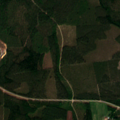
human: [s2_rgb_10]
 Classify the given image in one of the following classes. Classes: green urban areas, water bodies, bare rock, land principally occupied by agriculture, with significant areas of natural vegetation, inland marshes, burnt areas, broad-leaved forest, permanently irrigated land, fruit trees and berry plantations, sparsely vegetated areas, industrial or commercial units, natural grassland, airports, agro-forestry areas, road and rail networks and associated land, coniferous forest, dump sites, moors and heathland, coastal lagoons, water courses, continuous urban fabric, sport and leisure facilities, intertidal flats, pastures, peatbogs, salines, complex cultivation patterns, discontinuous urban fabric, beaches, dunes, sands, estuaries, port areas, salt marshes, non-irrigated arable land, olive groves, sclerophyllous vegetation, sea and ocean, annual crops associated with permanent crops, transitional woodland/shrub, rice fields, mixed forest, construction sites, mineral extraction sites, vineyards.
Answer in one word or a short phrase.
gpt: non-irrigated arable land, coniferous forest